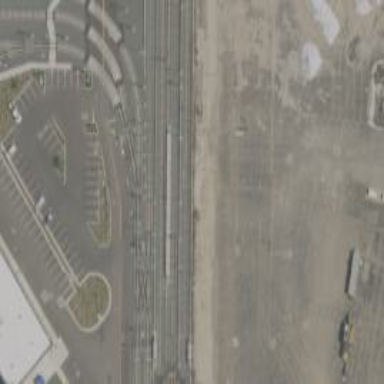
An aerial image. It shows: Light rail yard with electrified contact lines.